Platform: macOS
Application: Arc Browser
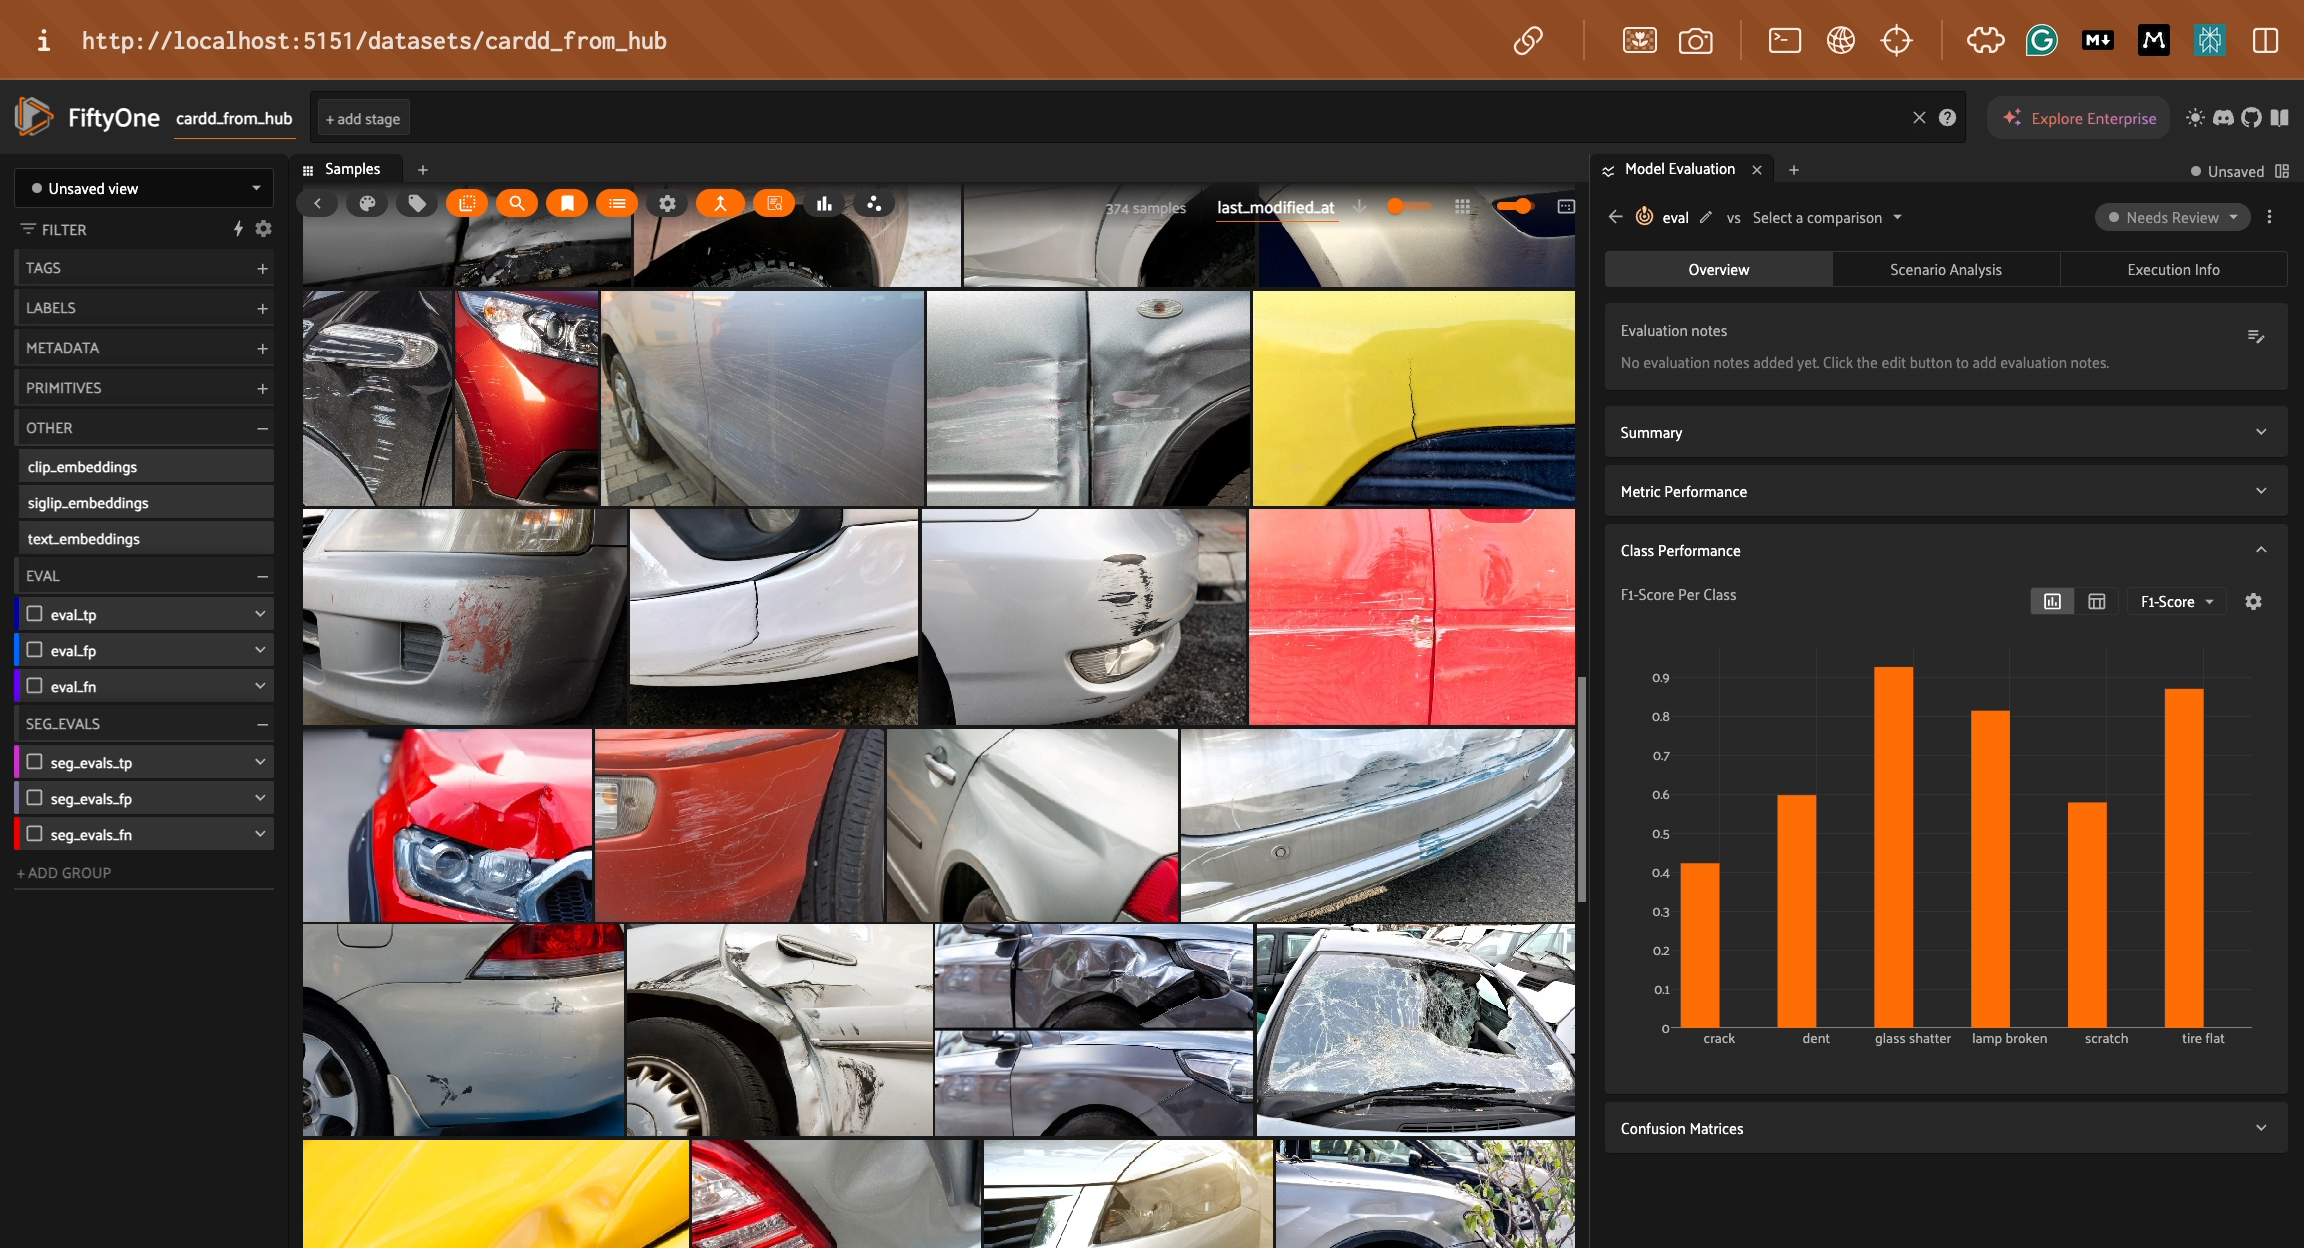
task_description: Close model evaluation panel
action_type: click
element_info: Icon
steps_since_start: 1

task_description: Click on the crack bar in the per class model performance histogram to show the corresponding labels in the Samples panel
action_type: click
element_info: Menu Item
steps_since_start: 1

task_description: Click on the dent bar in the per class model performance histogram to show the corresponding labels in the Samples panel
action_type: click
element_info: Menu Item
steps_since_start: 1

task_description: Click on the glass shatter bar in the per class model performance histogram to show the corresponding labels in the Samples panel
action_type: click
element_info: Menu Item
steps_since_start: 1

task_description: Click on the lamp broken bar in the per class model performance histogram to show the corresponding labels in the Samples panel
action_type: click
element_info: Menu Item
steps_since_start: 1

task_description: Click on the scratch bar in the per class model performance histogram to show the corresponding labels in the Samples panel
action_type: click
element_info: Menu Item
steps_since_start: 1

task_description: Click on the tire flat bar in the per class model performance histogram to show the corresponding labels in the Samples panel
action_type: click
element_info: Menu Item
steps_since_start: 1

task_description: Click on the crack bar in the per class model performance histogram to show the corresponding labels in the Samples panel
action_type: click
element_info: Menu Item
steps_since_start: 1

task_description: Click on the dent bar in the per class model performance histogram to show the corresponding labels in the Samples panel
action_type: click
element_info: Menu Item
steps_since_start: 1

task_description: Click on the glass shatter bar in the per class model performance histogram to show the corresponding labels in the Samples panel
action_type: click
element_info: Menu Item
steps_since_start: 1

task_description: Click on the lamp broken bar in the per class model performance histogram to show the corresponding labels in the Samples panel
action_type: click
element_info: Menu Item
steps_since_start: 1

task_description: Click on the scratch bar in the per class model performance histogram to show the corresponding labels in the Samples panel
action_type: click
element_info: Menu Item
steps_since_start: 1

task_description: Click on the tire flat bar in the per class model performance histogram to show the corresponding labels in the Samples panel
action_type: click
element_info: Menu Item
steps_since_start: 1

task_description: Add evaluation notes in model evaluation panel
action_type: click
element_info: Icon
steps_since_start: 1

task_description: Navigate to model evaluation panel home page
action_type: click
element_info: Icon
steps_since_start: 1

task_description: Switch to Scenario Analysis tab in Model Evaluation Panel
action_type: click
element_info: Menu Item
steps_since_start: 1

task_description: Switch to Execution Info tab in the Model Evaluation panel
action_type: click
element_info: Menu Item
steps_since_start: 1

task_description: Open review status menu in the model evaluation panel
action_type: click
element_info: Menu Item
steps_since_start: 1

task_description: Expand summary card in the model evaluation panel
action_type: click
element_info: Menu Item
steps_since_start: 1

task_description: Expand Metric performance card in the model evaluation panel
action_type: click
element_info: Menu Item
steps_since_start: 1

task_description: Minimize the per class performance card in the model evaluation panel
action_type: click
element_info: Menu Item
steps_since_start: 1

task_description: Expand the confusion matrix card in the model evaluation panel
action_type: click
element_info: Menu Item
steps_since_start: 1

task_description: Switch to table view for per class performance
action_type: click
element_info: Menu Item
steps_since_start: 1

task_description: Open the model performance metric menu in the per class model performance card
action_type: click
element_info: Menu Item
steps_since_start: 1

task_description: Open the settings menu in the the per class performance card of the model evaluation panel
action_type: click
element_info: Icon
steps_since_start: 1

task_description: Minimize eval group in the sidebar
action_type: click
element_info: Icon
steps_since_start: 1

task_description: Show available filter options for eval_tp field in the eval group of the sidebar
action_type: click
element_info: Icon
steps_since_start: 1

task_description: Show available filter options for eval_fp field in the eval group of the sidebar
action_type: click
element_info: Icon
steps_since_start: 1

task_description: Show available filter options for eval_fn field in the eval group of the sidebar
action_type: click
element_info: Icon
steps_since_start: 1

task_description: Minimize seg_evals group in the sidebar
action_type: click
element_info: Icon
steps_since_start: 1

task_description: Show available filter options for seg_evals_tp field in the seg_evals group of the sidebar
action_type: click
element_info: Icon
steps_since_start: 1

task_description: Show available filter options for seg_evals_fp field in the seg_evals group of the sidebar
action_type: click
element_info: Icon
steps_since_start: 1

task_description: Show available filter options for seg_evals_fn field in the seg_evals group of the sidebar
action_type: click
element_info: Icon
steps_since_start: 1